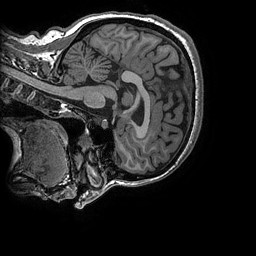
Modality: T1w
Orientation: sagittal
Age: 35
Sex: female
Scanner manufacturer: ge
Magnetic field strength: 3 T
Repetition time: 0.008184 s
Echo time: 0.003192 s